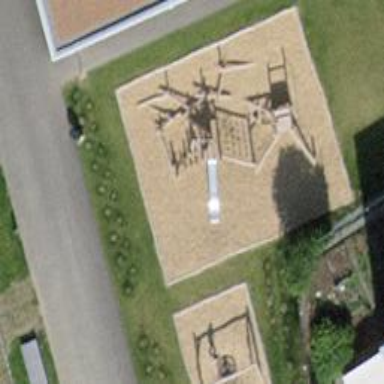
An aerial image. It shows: Playground with slide.